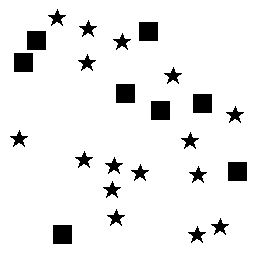
Squares: 8
Triangles: 0
Stars: 16
Total shapes: 24